Interaction volume radius: 5 \u00c5
Interaction volume height: 10 \u00c5
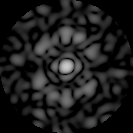
Disorder parameter: 0.7081